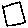
Label: square